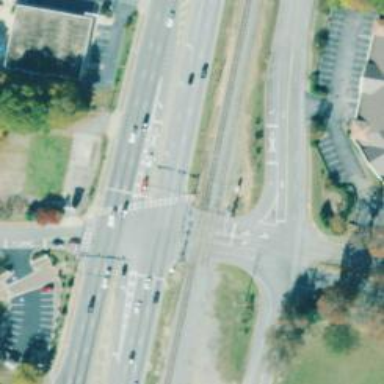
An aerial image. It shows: Pedestrian crossing with lights.